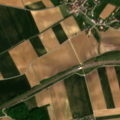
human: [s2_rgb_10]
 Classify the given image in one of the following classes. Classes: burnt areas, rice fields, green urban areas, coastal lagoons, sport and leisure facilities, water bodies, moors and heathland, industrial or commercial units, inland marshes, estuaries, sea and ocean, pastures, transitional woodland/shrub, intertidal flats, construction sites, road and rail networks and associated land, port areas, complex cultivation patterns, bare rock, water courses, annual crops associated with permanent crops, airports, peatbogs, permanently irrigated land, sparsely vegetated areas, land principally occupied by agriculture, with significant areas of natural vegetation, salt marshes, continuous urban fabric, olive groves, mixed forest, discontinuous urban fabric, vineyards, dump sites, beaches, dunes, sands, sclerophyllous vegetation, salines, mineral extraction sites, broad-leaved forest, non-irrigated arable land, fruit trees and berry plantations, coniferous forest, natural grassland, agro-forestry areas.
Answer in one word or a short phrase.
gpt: non-irrigated arable land, complex cultivation patterns, mixed forest